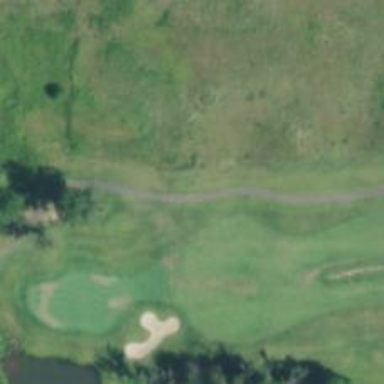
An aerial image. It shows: Path for both roads and golfers.